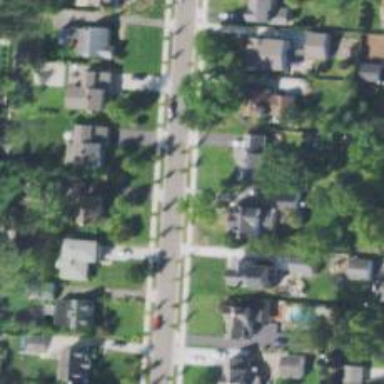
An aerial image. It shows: Residential driveway serving as service road.